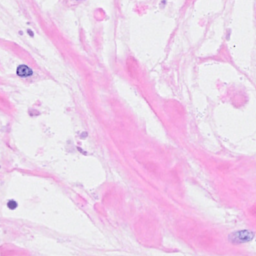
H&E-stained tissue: Breast